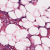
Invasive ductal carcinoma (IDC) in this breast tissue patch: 1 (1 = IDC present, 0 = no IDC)